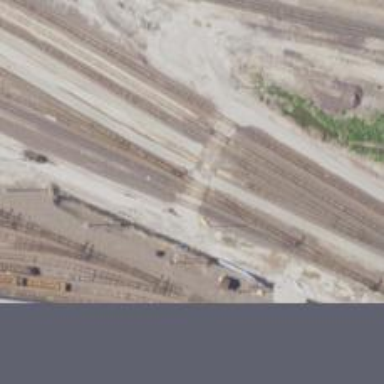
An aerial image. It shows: Railway level crossing.